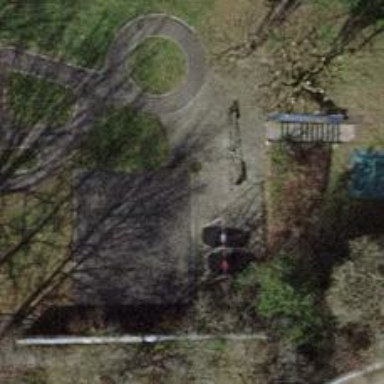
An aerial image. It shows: Playground area for leisure land.